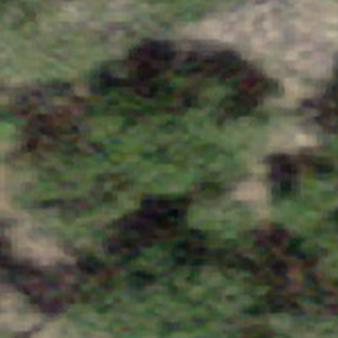
Label: other